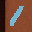
Label: 1